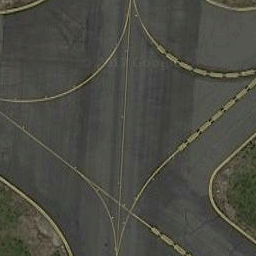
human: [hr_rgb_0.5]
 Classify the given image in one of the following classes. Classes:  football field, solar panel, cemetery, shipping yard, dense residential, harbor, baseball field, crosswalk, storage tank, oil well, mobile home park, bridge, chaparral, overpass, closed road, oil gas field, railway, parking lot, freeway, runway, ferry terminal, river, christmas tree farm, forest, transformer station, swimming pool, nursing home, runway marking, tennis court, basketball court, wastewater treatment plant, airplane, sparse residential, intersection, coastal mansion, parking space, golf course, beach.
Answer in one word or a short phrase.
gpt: runway marking